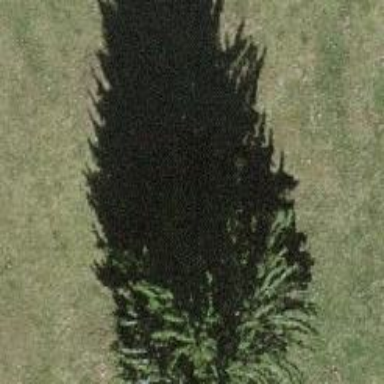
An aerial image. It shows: Evergreen needle-leaved tree in agricultural setting.